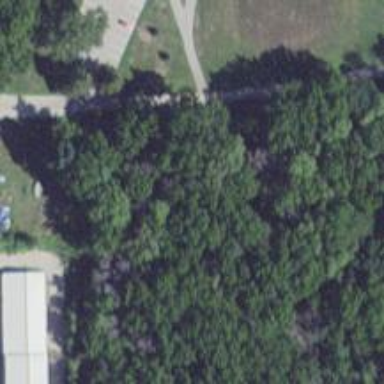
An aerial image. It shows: Disc golf basket.